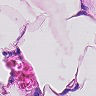
Metastatic tissue present: no